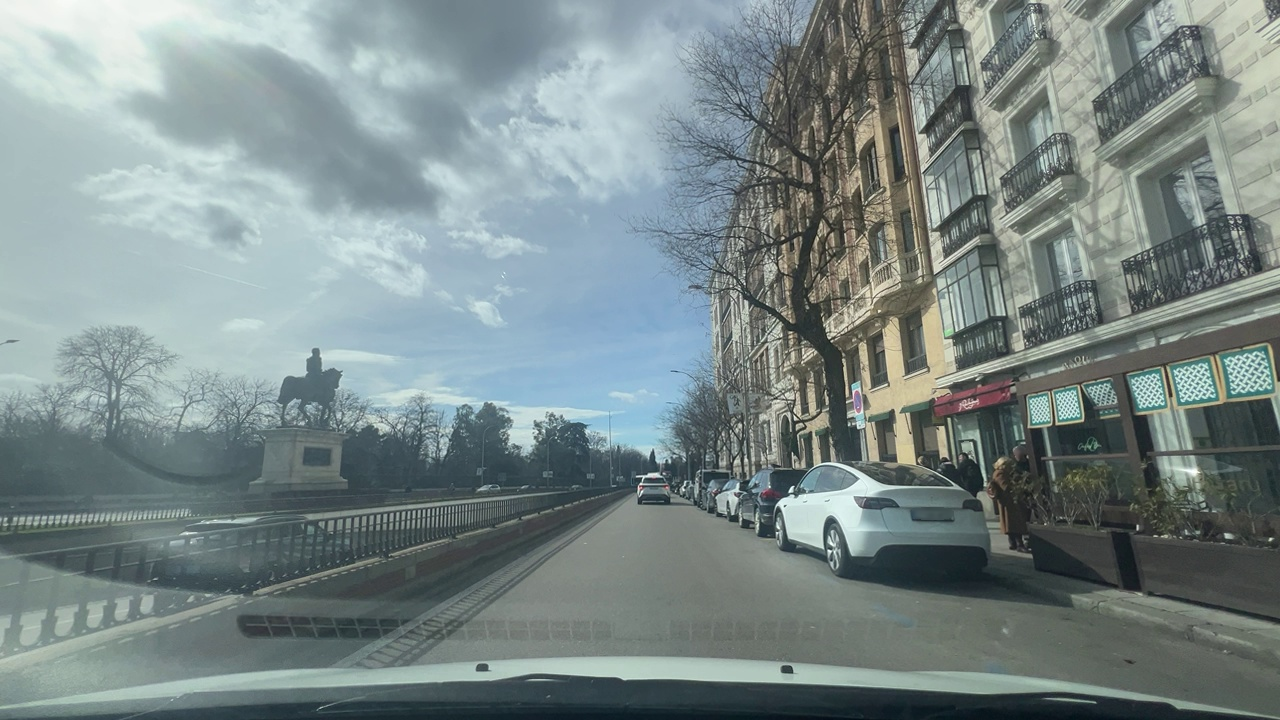
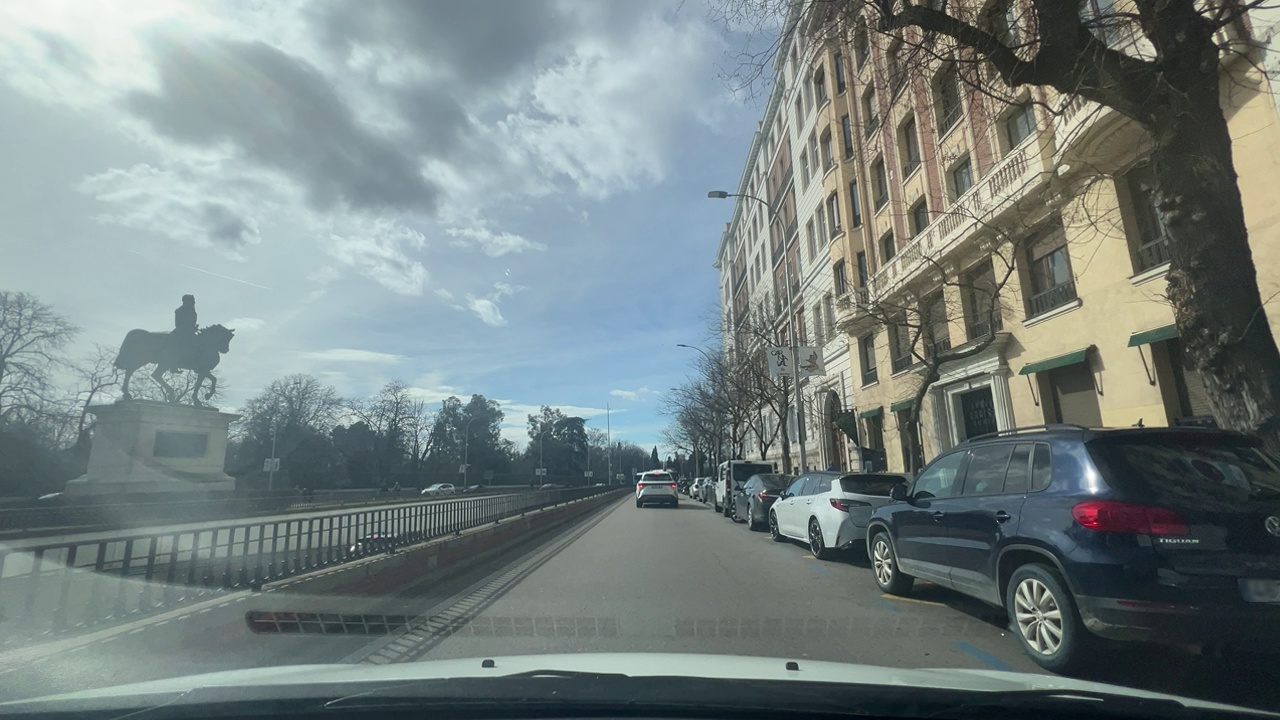
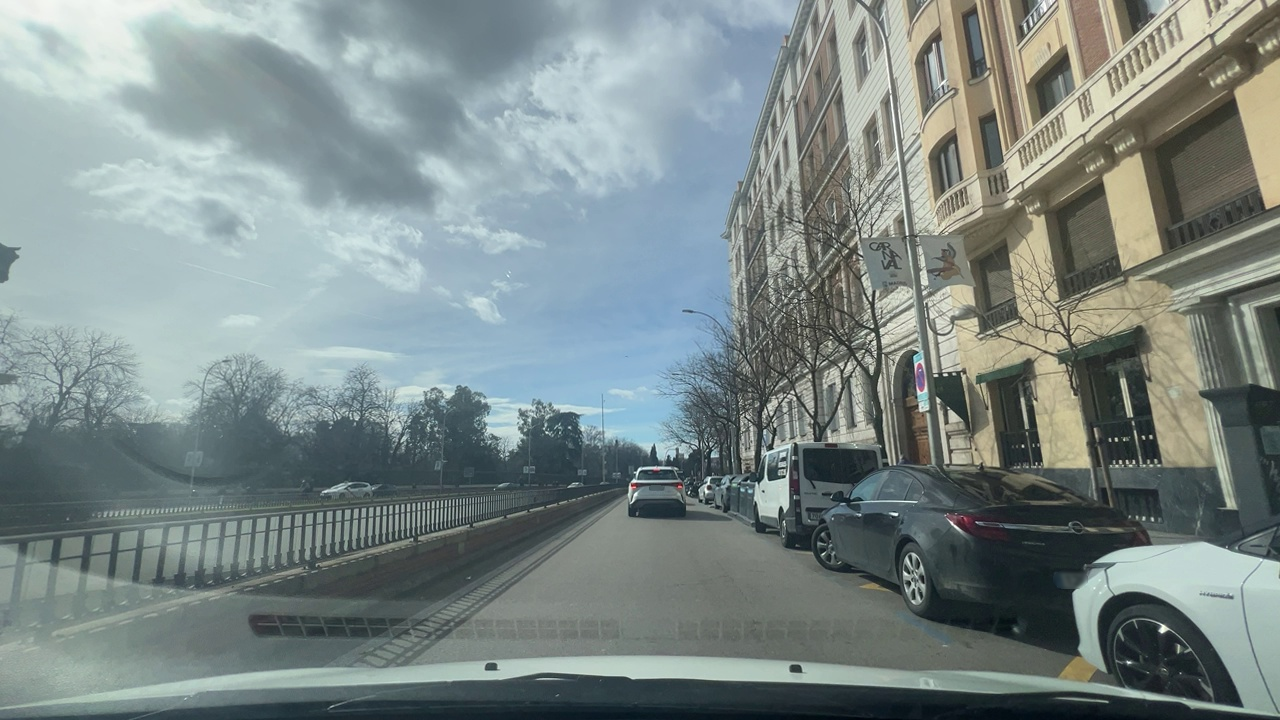
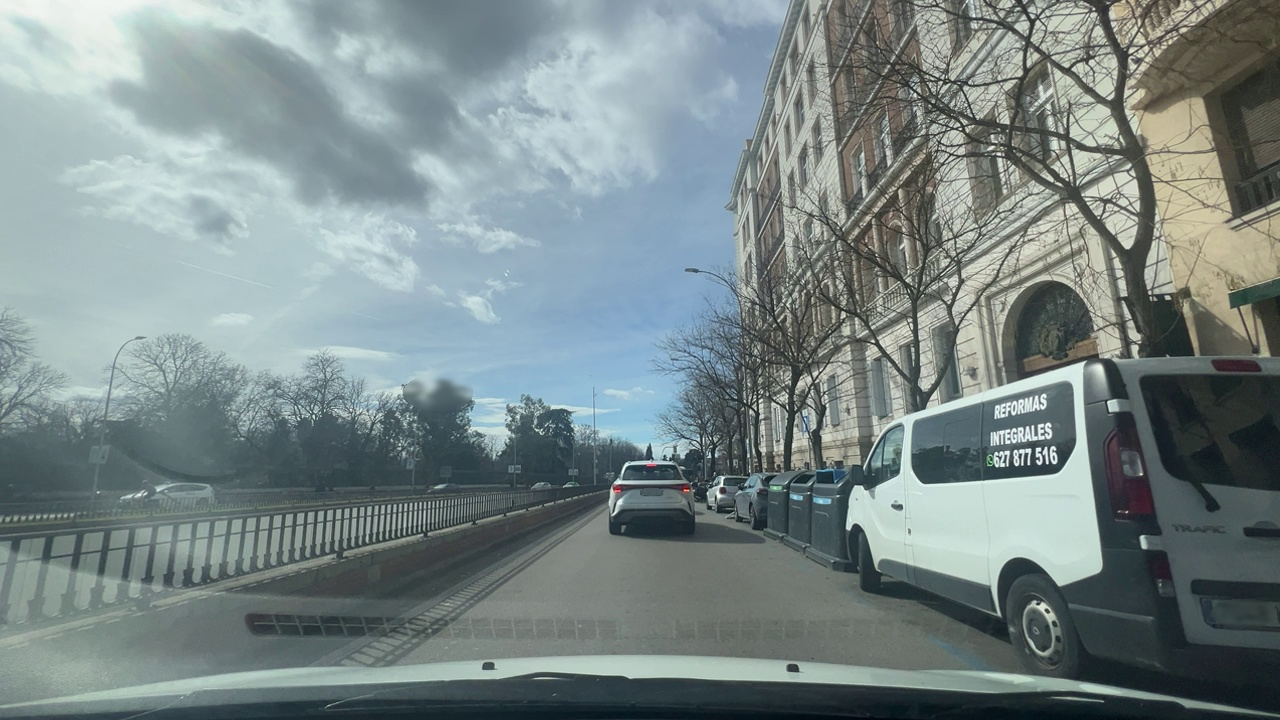
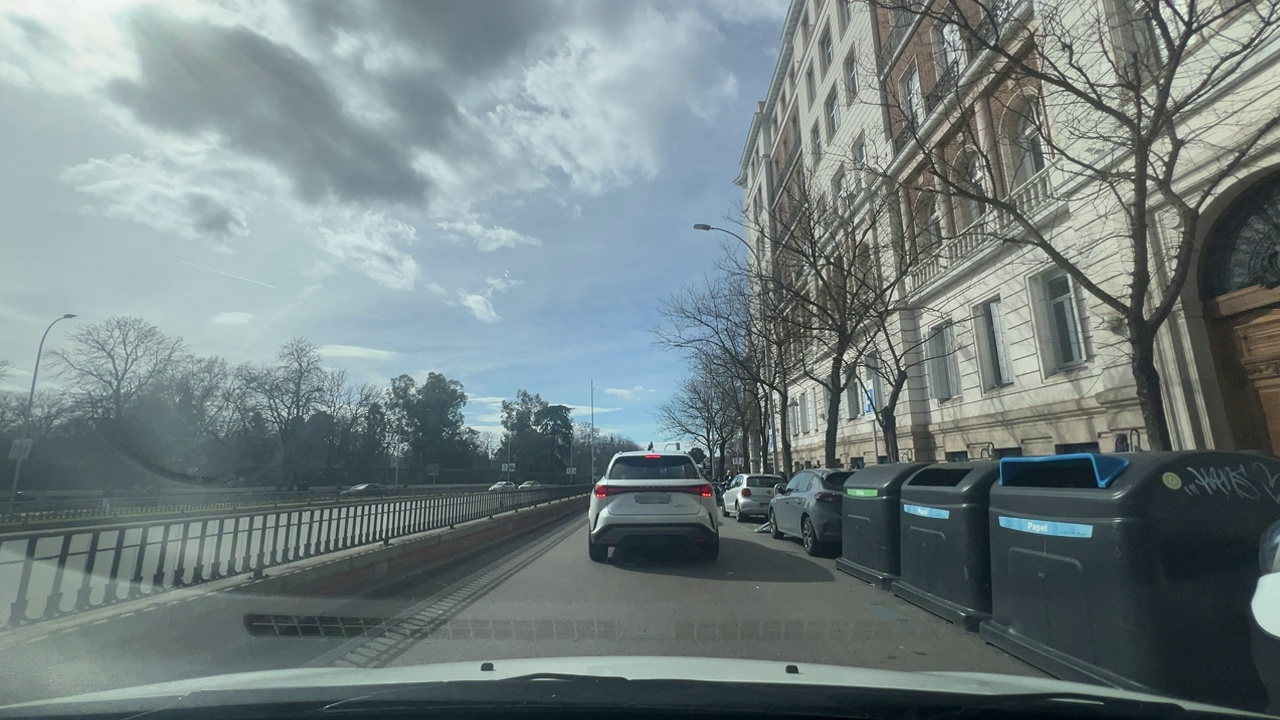
Situation: Leading braking
Question: Is there a vehicle directly ahead in the ego lane with brake lights on?
Answer: Yes
Reasoning: The vehicle directly ahead of the ego vehicle has its brakelights active red

Situation: Leading braking
Question: Is the distance between the ego vehicle and the vehicle ahead decreasing?
Answer: Yes
Reasoning: As the leading vehicle is stopped, the distance between it and the ego vehicle decreases over time.

Situation: Leading braking
Question: Is either the ego vehicle or the leading vehicle stationary?
Answer: Yes
Reasoning: The leading vehicle is stationaey.

Situation: Leading braking
Question: Is the ego vehicle decelerating due to dense traffic or congestion ahead?
Answer: Yes
Reasoning: There is a congestion ahead.